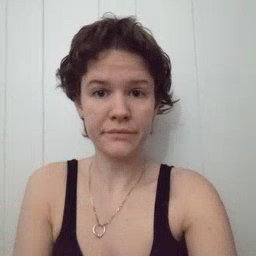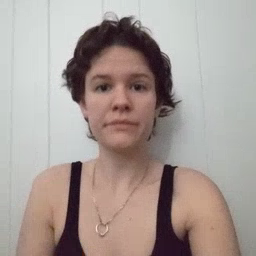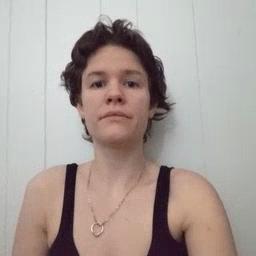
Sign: see